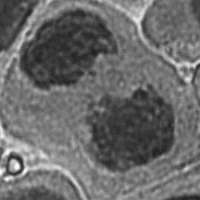
Label: telophase